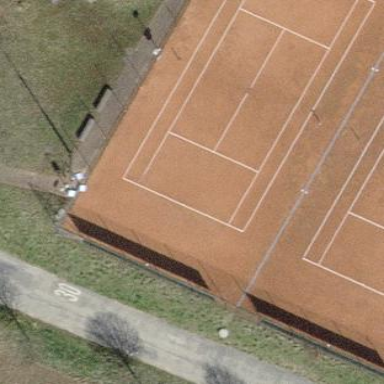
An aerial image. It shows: Tennis court in leisure pitch.